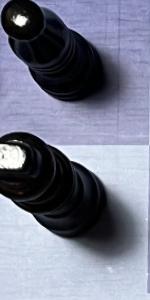
Label: King_Black